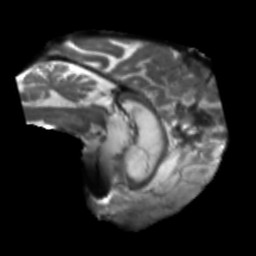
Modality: T2w
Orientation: sagittal
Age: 69
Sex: male
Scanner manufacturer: siemens
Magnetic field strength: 3 T
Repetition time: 5.25 s
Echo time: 0.08 s